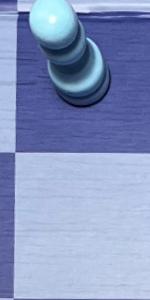
Label: Empty